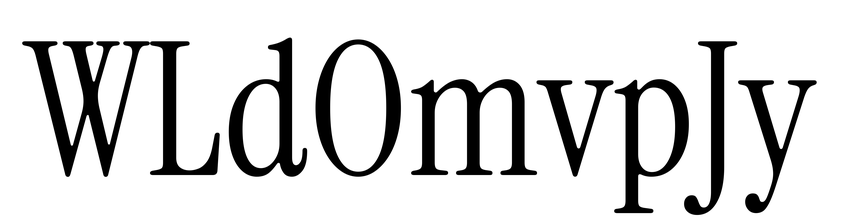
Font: InstrumentSerif-Regular